Question: Does anyone know which windows installer/packager TechSmith Snagit v12 uses? The UI layout of the installer doesn't look like standard Windows Installer.

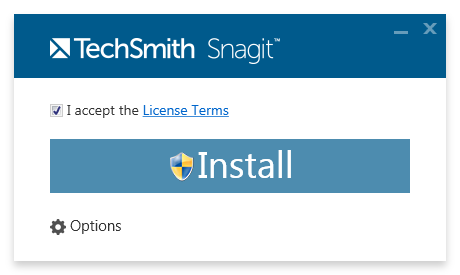
Answer: This is not a native Windows Installer UI. It is an EXE bootstrapper which handles the UI, that under the hood is running an MSI to perform the actual, but this is not mandatory.
Packages with such an GUI can be built with <URL>. You can have different colors, below is an example on black.